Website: apple
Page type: address-validator
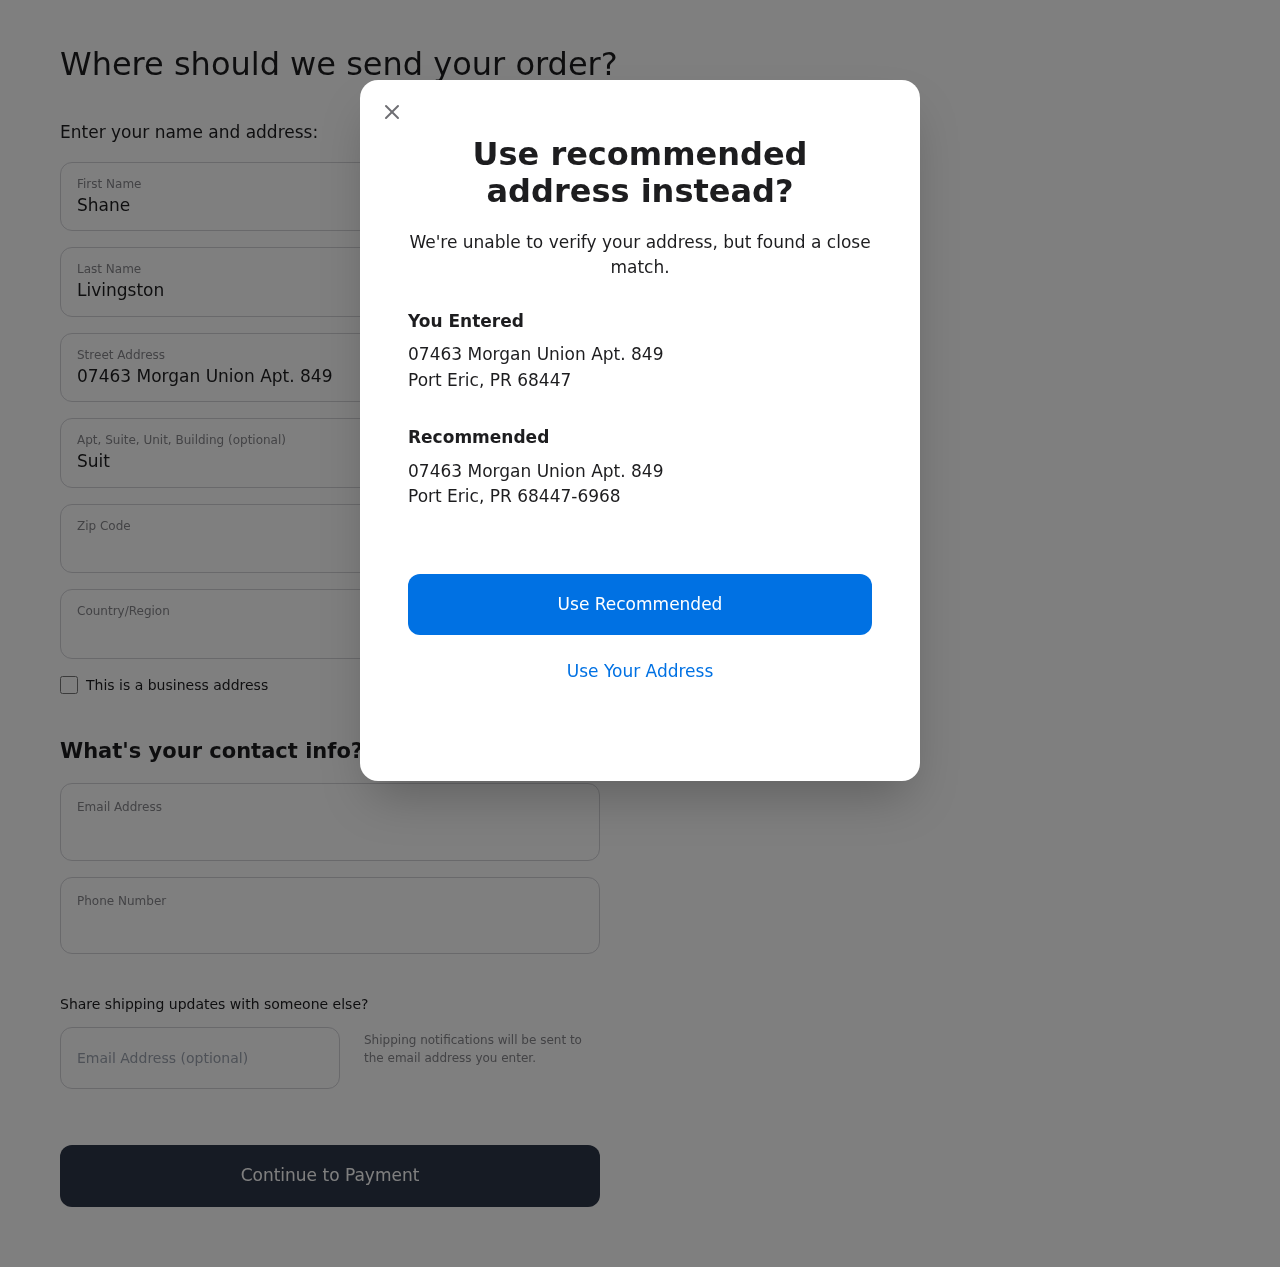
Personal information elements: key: PII_CITY
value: Port Eric
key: PII_COUNTRY
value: United States
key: PII_EMAIL
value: shanelivingston@hotmail.com
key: PII_FIRSTNAME
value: Shane
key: PII_GIFT_EMAIL
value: rmartin@yahoo.com
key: PII_LASTNAME
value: Livingston
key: PII_PHONE
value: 2758632762
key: PII_POSTCODE
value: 68447
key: PII_POSTCODE_FULL
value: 68447-6968
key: PII_STATE_ABBR
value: PR
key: PII_STREET
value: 07463 Morgan Union Apt. 849
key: PII_STREET2
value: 07463 Morgan Union Apt. 849
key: PII_STREET2
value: Suite 029
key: PII_CITY2
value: Port Eric
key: PII_STATE_ABBR2
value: PR